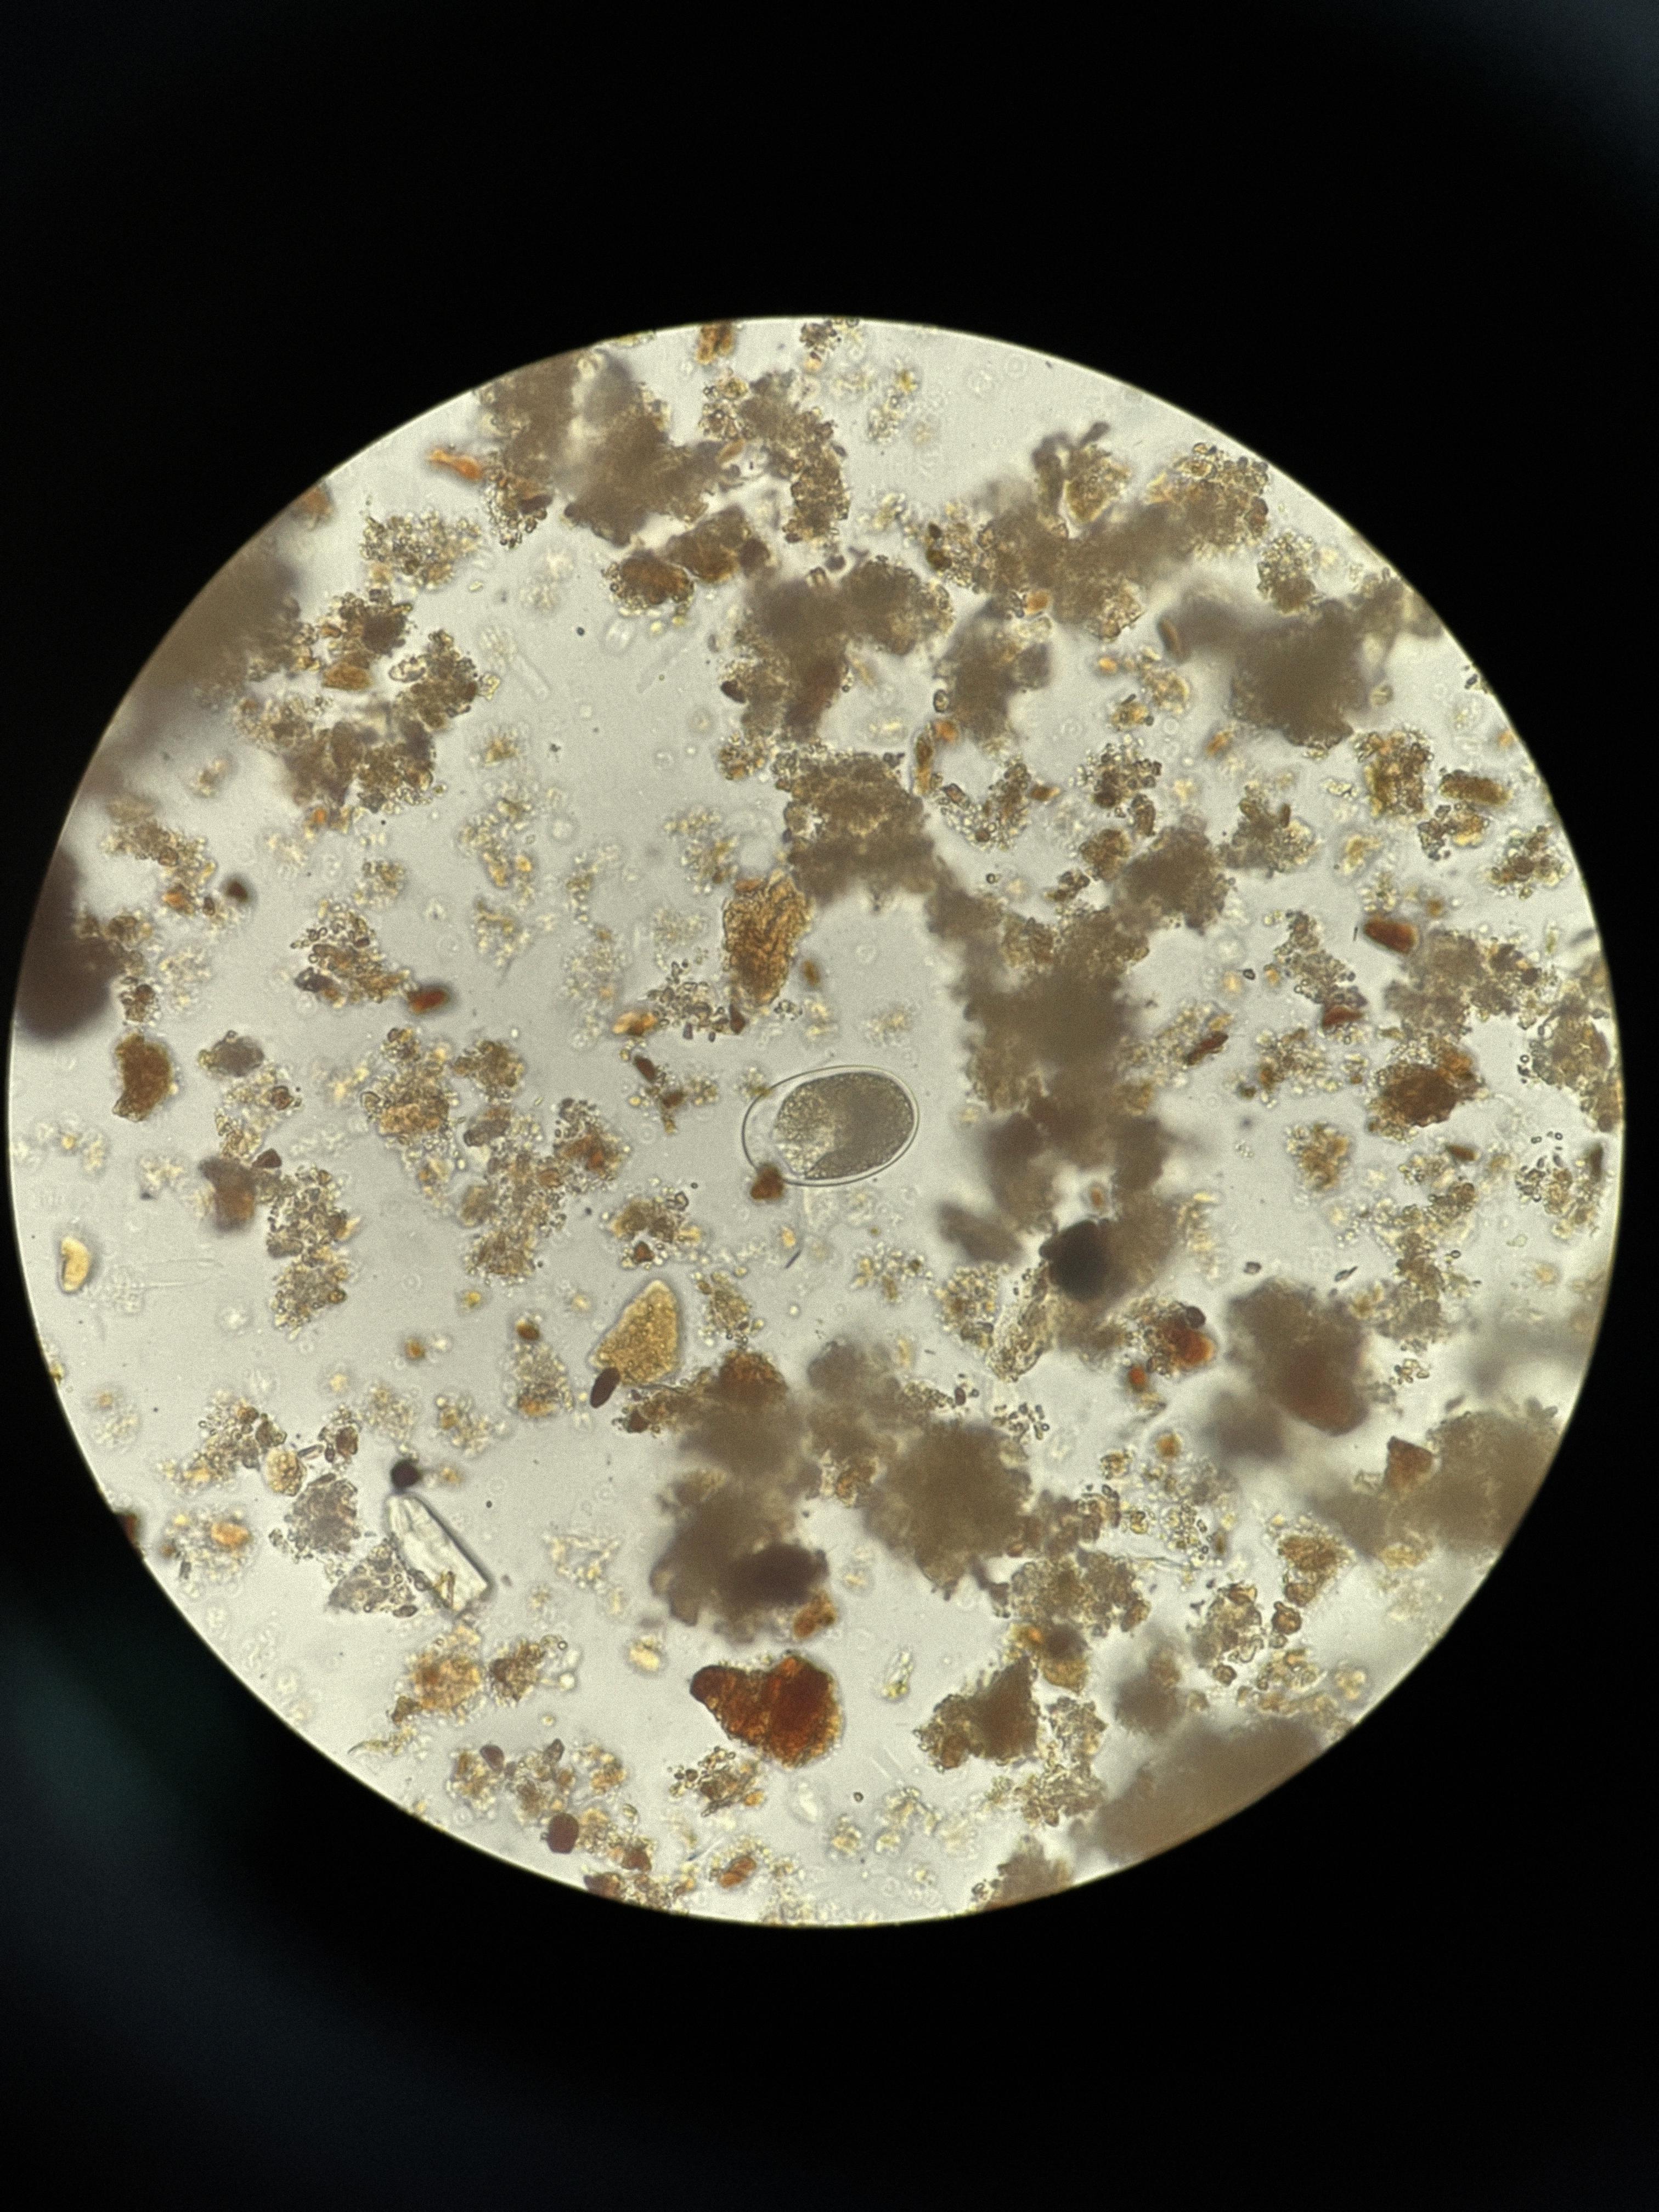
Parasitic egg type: Hookworm egg